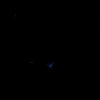
Label: space